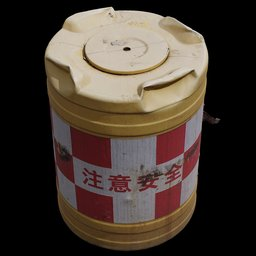
Label: tools